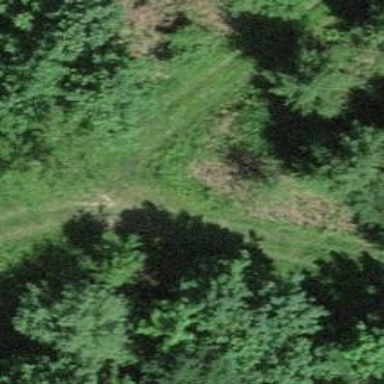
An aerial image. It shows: Unpaved path.